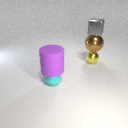
small yellow metal sphere below large brown metal sphere